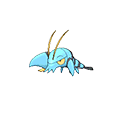
Pok\u00e9mon: clauncher